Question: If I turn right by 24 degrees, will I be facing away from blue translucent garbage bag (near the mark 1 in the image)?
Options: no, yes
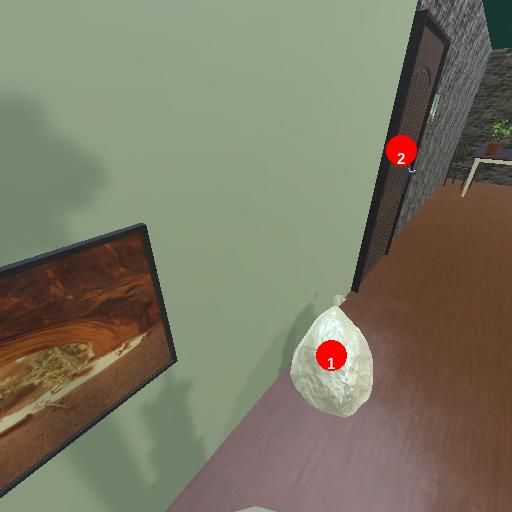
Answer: no